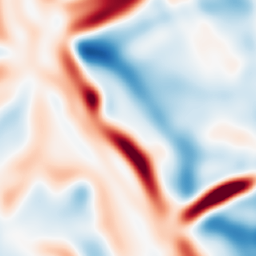
Category: multiscale
Decomposition family: log
Decomposition parameters: sigma: 10
Upsampling method: nearest
Upsampling parameters: scale: 2
Upsampling scale: 2